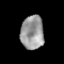
Tissue: prostate
Cell type: Myeloid cells
Senescence score: 0.2915
Nuclear area (px): 758
Mean DAPI intensity: 154.521